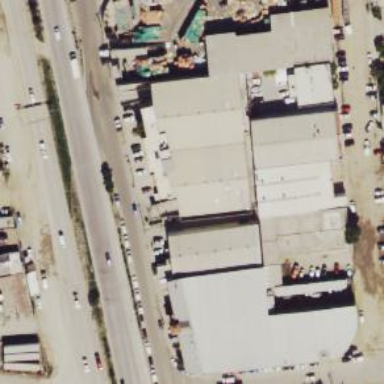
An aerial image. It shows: Industrial building.